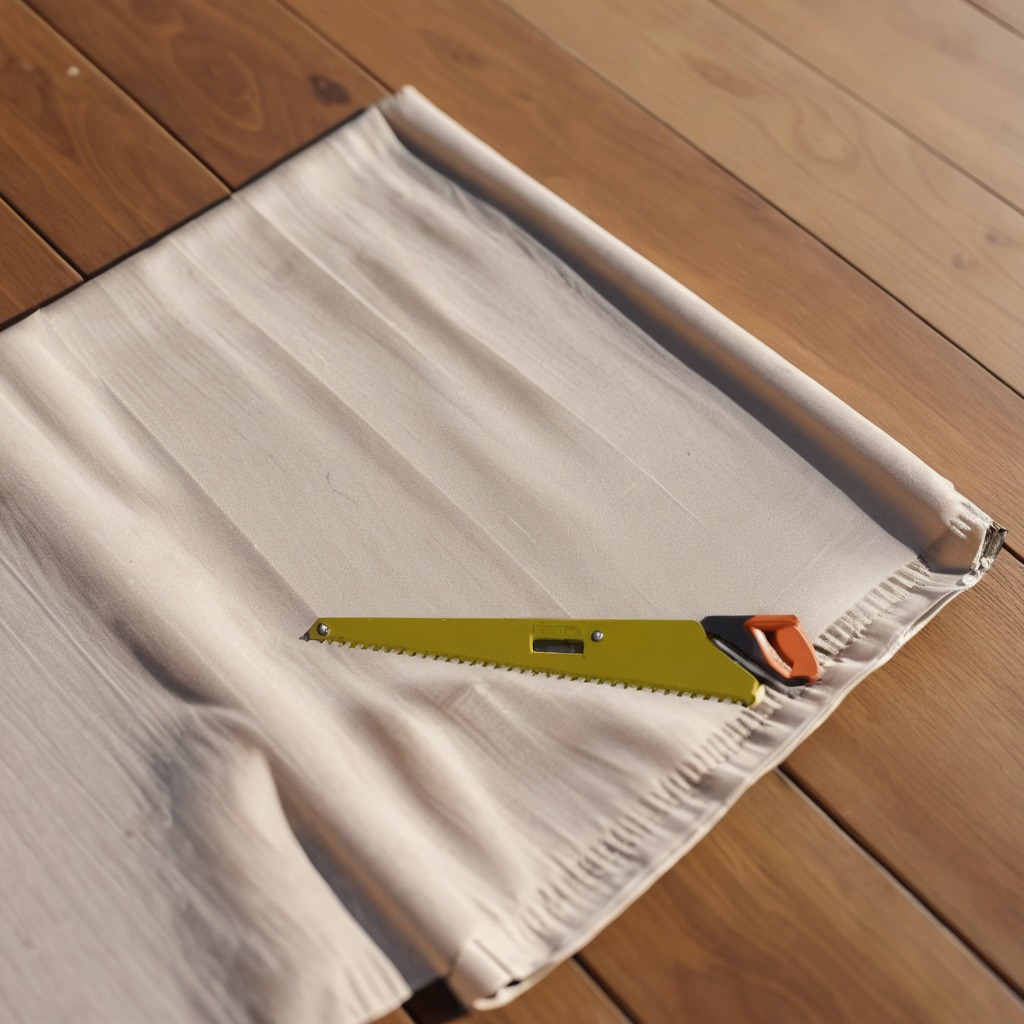
A metal saw is lying on a wooden table in an outdoor workshop during daytime bright natural light soft shadows worn but beneath the cloth.